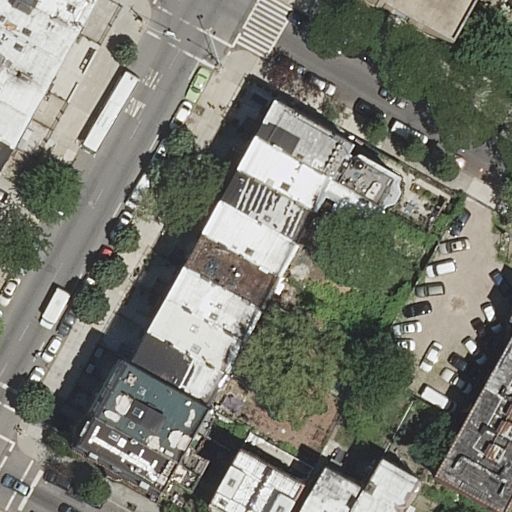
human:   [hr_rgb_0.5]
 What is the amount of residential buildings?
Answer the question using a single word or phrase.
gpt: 21

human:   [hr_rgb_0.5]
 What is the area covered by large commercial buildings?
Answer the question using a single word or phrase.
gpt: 0m2

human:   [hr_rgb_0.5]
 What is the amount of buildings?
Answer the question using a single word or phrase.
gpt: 22

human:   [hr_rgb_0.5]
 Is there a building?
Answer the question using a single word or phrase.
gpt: yes

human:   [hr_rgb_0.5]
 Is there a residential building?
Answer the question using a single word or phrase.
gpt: yes

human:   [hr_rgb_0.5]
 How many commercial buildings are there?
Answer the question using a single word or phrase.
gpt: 0

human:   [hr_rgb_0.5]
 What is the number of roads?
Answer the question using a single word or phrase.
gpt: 3

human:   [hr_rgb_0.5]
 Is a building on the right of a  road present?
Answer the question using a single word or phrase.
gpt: yes

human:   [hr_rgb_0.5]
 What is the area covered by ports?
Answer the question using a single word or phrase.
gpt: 0m2

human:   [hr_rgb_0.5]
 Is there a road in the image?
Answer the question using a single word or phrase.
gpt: yes

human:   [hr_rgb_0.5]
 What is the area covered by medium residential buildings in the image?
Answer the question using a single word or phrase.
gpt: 2254m2

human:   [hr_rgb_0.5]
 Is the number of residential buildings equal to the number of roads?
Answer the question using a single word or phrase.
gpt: no

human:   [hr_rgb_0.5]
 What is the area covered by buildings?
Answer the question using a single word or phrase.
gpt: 3727m2

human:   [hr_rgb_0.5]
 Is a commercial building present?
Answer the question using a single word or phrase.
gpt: no

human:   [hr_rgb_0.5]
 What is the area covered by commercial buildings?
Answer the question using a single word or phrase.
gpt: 0m2

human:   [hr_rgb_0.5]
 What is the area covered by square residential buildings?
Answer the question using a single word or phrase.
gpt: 0m2

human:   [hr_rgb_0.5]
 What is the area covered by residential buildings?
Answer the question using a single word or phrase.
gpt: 2703m2

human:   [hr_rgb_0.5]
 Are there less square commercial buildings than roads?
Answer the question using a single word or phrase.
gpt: yes

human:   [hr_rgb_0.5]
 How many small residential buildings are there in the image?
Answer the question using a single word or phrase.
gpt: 7

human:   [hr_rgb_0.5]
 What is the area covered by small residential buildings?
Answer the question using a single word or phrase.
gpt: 449m2

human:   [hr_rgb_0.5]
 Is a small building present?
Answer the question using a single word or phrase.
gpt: yes

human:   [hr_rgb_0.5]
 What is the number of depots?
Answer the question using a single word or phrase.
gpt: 0

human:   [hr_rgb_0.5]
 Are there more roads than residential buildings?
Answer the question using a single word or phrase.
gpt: no

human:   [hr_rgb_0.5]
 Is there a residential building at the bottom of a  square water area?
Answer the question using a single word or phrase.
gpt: no

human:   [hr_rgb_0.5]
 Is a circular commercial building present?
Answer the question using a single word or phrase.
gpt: no

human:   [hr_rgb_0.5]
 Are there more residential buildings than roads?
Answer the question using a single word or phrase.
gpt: yes

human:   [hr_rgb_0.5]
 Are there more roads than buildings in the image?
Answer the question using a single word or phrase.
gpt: no

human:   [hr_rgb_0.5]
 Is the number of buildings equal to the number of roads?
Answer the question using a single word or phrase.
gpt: no

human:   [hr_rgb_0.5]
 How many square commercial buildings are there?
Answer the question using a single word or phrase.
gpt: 0

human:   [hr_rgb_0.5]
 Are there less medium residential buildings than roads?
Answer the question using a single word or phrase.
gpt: no

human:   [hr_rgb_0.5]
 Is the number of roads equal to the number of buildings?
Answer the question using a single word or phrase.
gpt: no

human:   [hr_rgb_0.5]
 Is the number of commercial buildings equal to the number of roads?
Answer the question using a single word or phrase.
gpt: no

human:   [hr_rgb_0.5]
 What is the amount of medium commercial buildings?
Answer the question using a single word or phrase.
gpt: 0

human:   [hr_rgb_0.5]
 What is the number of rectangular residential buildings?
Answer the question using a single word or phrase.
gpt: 16

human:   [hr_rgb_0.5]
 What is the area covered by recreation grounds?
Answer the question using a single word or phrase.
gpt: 0m2

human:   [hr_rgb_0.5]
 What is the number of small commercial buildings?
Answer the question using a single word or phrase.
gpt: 0

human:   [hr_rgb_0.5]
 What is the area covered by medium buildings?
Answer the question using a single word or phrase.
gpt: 2254m2

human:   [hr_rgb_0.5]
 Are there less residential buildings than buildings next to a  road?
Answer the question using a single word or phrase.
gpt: yes

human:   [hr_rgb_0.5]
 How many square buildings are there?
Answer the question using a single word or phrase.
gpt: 0

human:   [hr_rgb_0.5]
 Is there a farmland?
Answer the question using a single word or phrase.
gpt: no

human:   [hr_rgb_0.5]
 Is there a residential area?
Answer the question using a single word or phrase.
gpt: no

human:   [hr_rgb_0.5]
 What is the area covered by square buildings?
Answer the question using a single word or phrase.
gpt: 0m2

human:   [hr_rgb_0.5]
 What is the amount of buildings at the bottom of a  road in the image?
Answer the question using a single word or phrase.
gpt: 15

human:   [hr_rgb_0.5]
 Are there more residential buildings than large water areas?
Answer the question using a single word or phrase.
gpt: yes

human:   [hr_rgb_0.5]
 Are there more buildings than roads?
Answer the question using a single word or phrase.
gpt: yes

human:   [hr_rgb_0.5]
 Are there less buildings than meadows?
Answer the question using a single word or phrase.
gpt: no

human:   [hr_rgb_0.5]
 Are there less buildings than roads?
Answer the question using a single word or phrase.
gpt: no

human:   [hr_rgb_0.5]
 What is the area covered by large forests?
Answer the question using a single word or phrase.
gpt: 0m2

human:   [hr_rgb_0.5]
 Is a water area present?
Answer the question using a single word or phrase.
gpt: no

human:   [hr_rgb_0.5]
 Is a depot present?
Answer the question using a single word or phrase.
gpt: no

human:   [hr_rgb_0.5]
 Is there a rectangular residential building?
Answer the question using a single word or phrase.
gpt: yes

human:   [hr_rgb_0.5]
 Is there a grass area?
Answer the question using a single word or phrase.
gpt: no

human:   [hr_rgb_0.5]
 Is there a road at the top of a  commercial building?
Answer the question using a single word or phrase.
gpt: no

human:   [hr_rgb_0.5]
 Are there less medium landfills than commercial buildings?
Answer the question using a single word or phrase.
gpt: no

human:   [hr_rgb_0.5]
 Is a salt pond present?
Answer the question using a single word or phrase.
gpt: no

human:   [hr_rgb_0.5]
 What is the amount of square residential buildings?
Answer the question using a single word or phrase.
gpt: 0

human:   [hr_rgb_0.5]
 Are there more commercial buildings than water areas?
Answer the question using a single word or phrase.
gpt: no

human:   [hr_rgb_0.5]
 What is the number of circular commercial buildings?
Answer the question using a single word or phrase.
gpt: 0

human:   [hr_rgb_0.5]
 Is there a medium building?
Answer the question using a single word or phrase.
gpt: yes

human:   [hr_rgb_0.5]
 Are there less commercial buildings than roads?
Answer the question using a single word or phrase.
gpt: yes

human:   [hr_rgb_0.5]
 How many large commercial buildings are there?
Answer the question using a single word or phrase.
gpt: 0

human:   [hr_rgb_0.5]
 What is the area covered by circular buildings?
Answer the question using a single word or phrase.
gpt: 0m2

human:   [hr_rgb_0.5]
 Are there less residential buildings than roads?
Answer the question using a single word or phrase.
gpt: no

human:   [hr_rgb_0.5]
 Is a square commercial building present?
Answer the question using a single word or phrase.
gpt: no